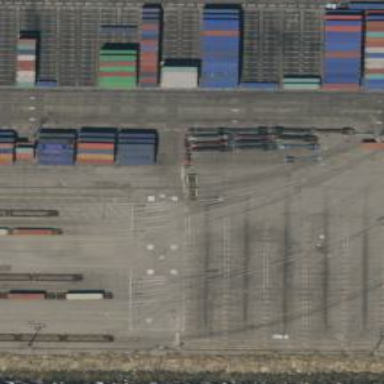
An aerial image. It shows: Unused railway yard.